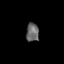
Tissue: skin
Cell type: Epithelial cells
Senescence score: 0.2827
Nuclear area (px): 229
Mean DAPI intensity: 103.725